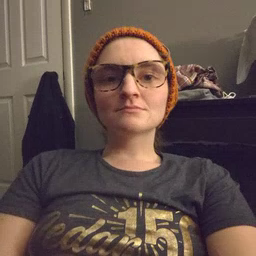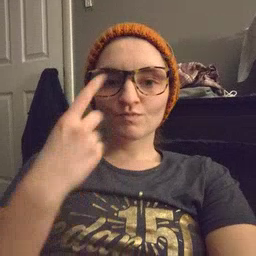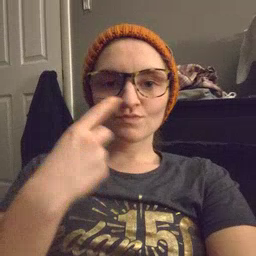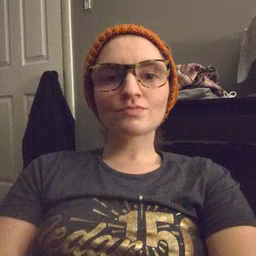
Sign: face